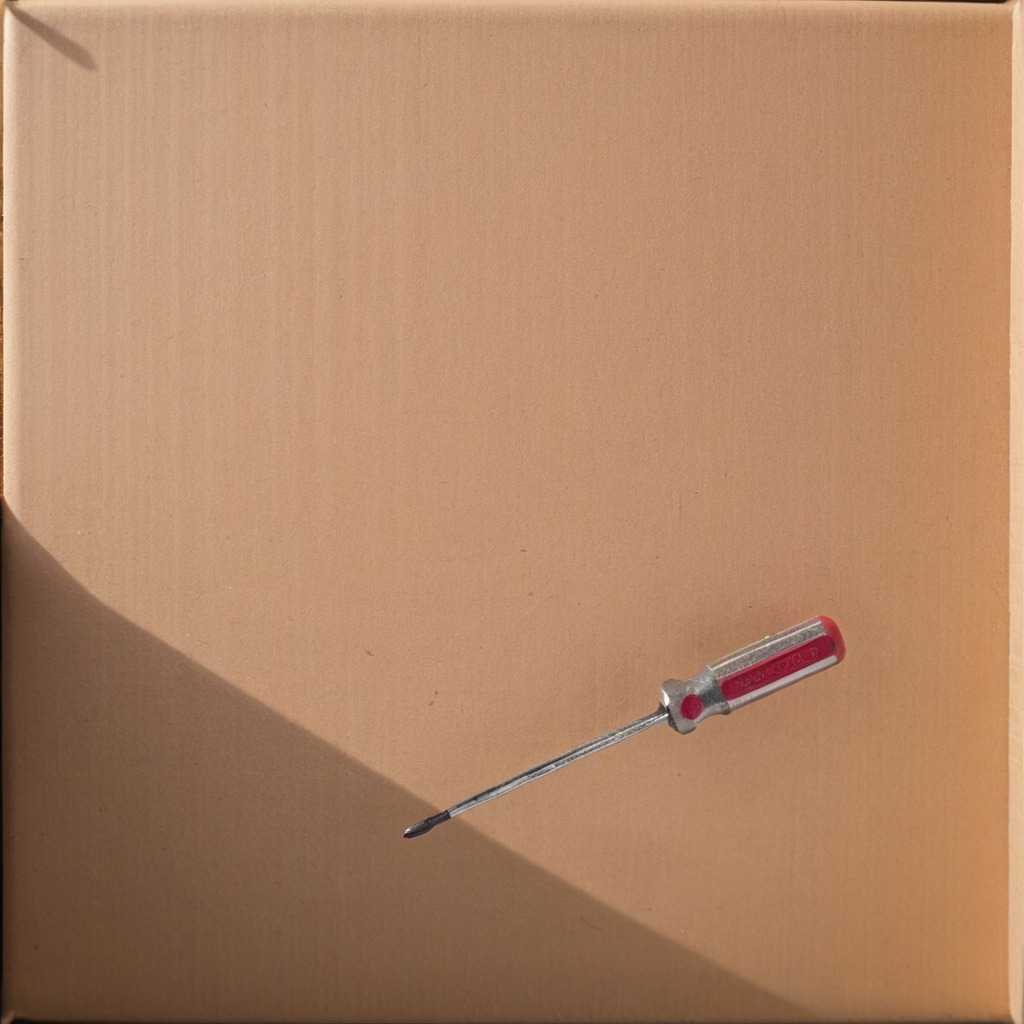
A screwdriver lies on a clean dry cardboard box surface in an outdoor workshop during daytime bright natural light soft shadows slightly creased but